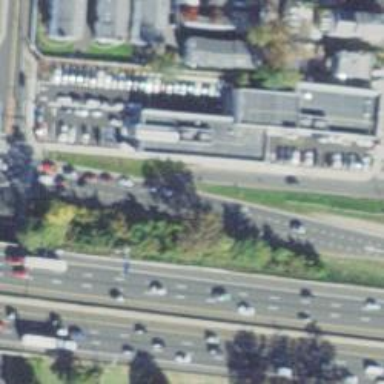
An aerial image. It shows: Motorway link.